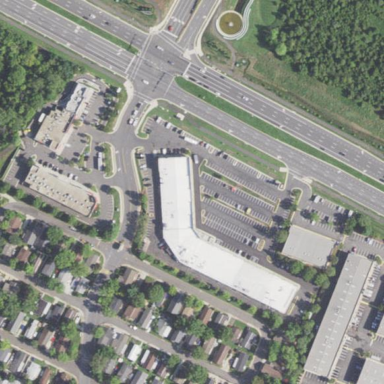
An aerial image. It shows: Retail area.